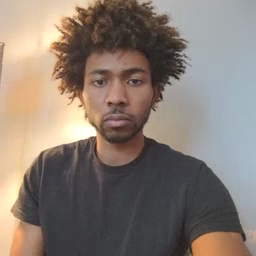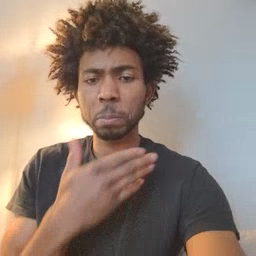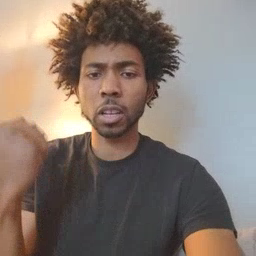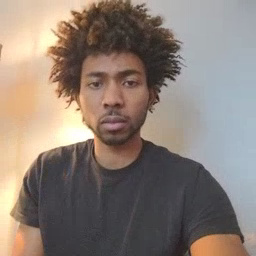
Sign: better